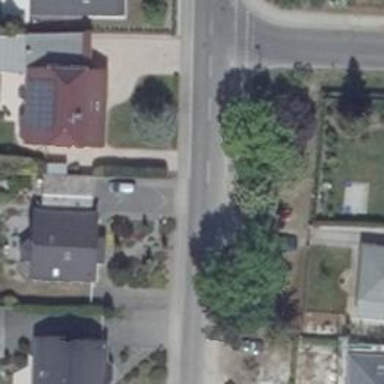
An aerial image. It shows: Residential road with asphalt surface.